Field crop: maize
Growth stage: 2
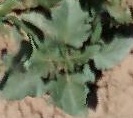
Species: datura